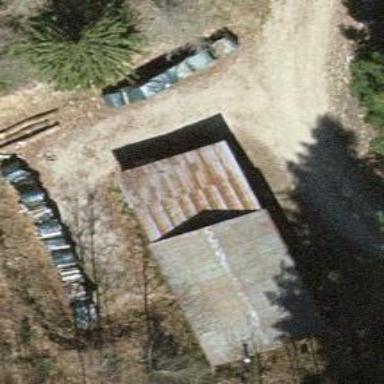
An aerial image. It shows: Shelter.